Aerial crown-view tile of a tropical tree (Barro Colorado Island, Panama), acquired 20241014:
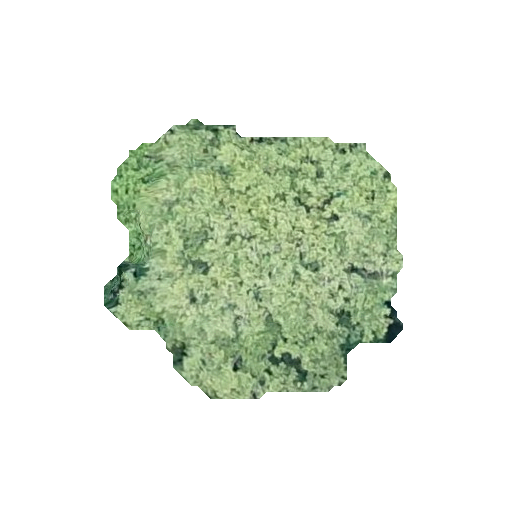
Species: Apeiba membranacea
GBIF accepted scientific name: Apeiba membranacea
Crown area: 99.131 m²